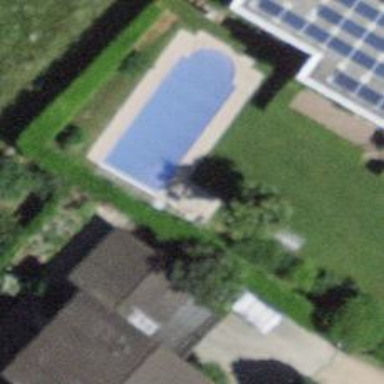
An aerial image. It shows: Swimming pool located in leisure land.